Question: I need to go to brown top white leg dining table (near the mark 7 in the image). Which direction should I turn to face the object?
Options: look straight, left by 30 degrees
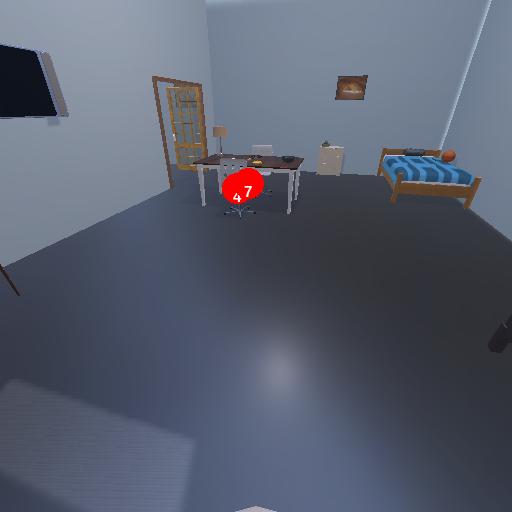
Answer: look straight